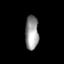
Tissue: prostate
Cell type: T cells
Senescence score: 0.7013
Nuclear area (px): 445
Mean DAPI intensity: 150.816